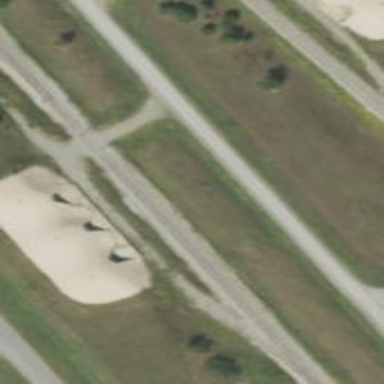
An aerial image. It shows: Military bunker.